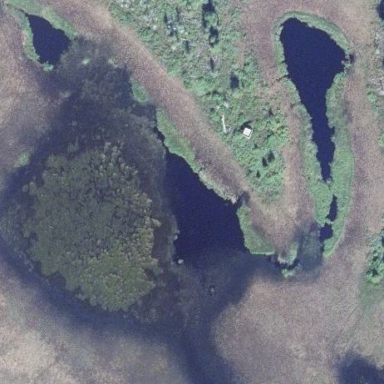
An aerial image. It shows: Pond surrounded by natural water.